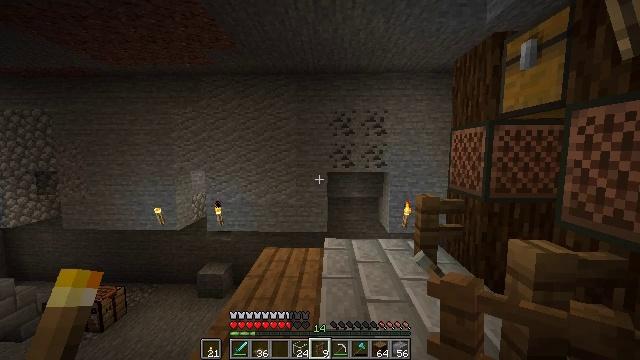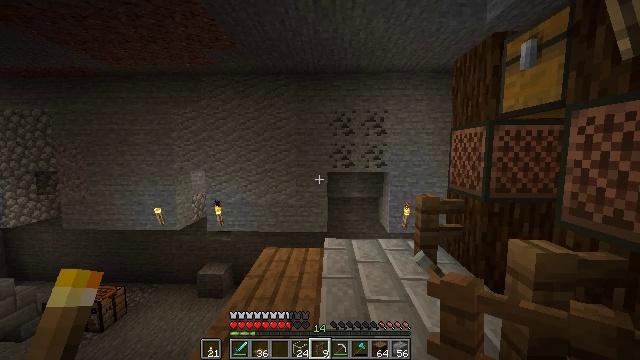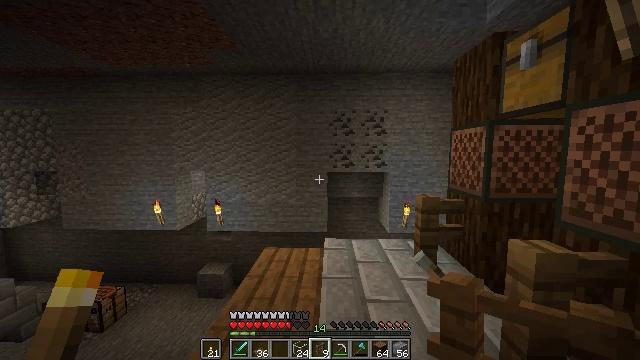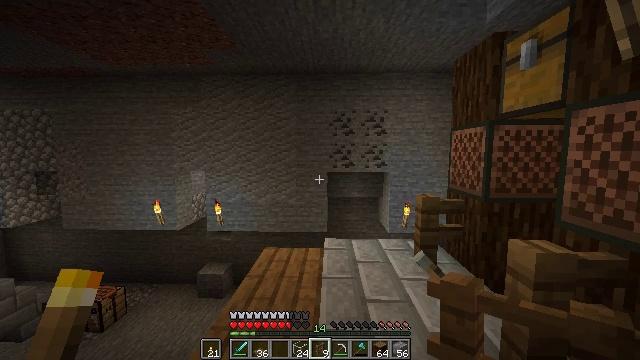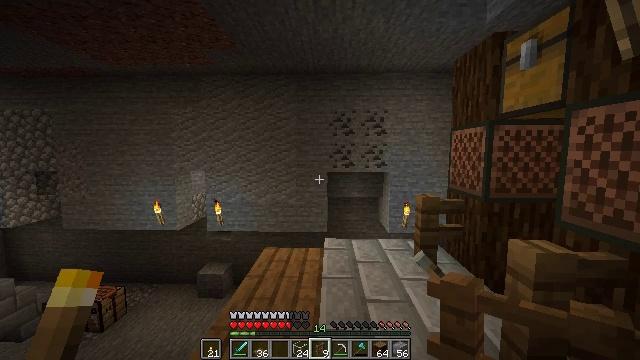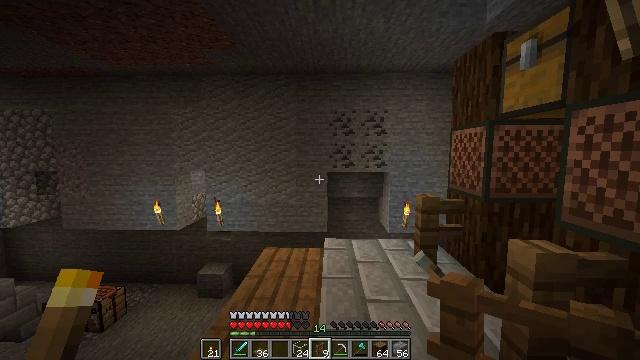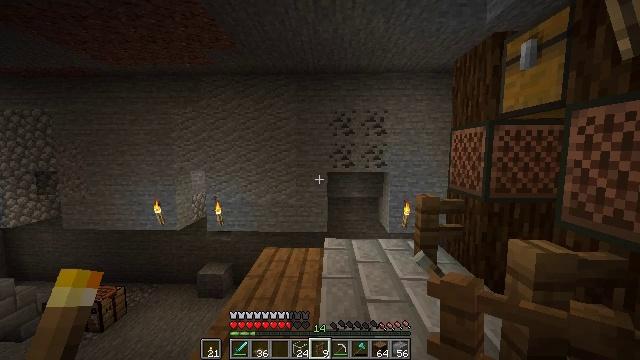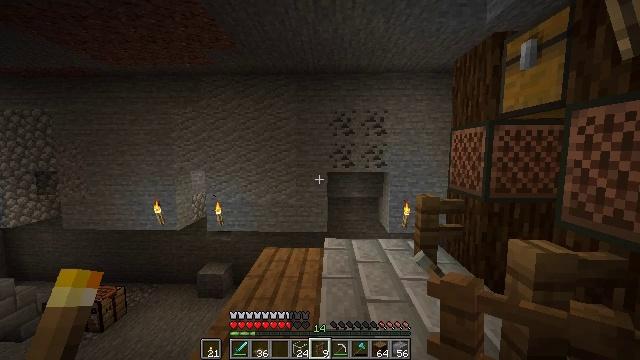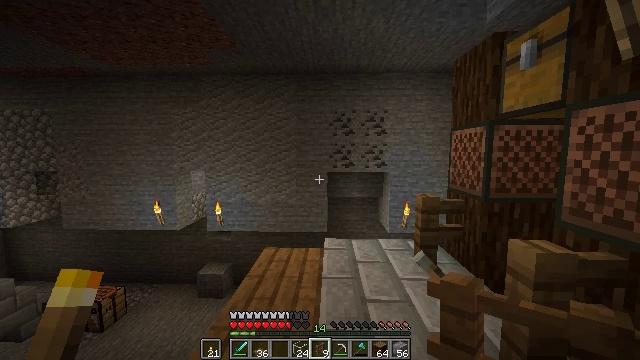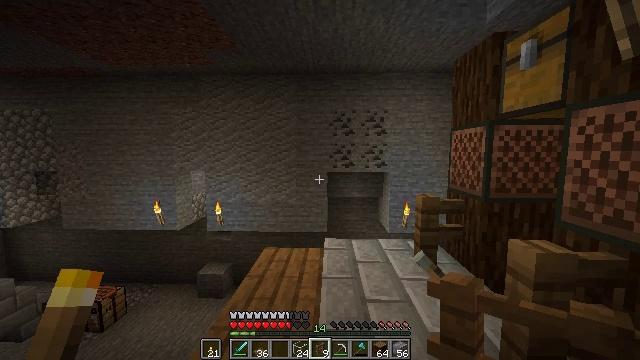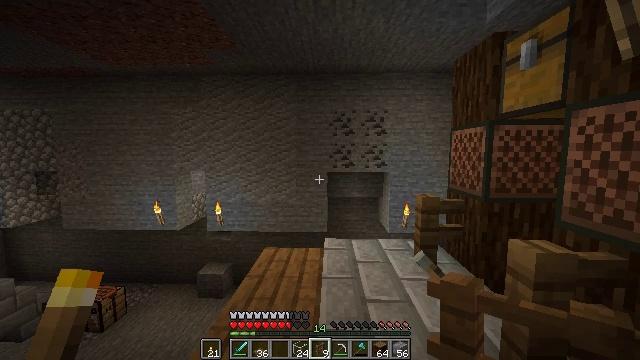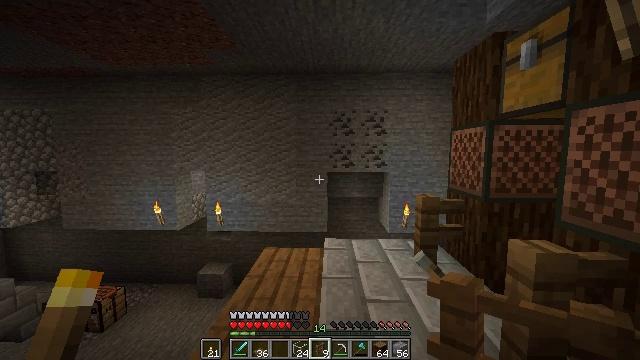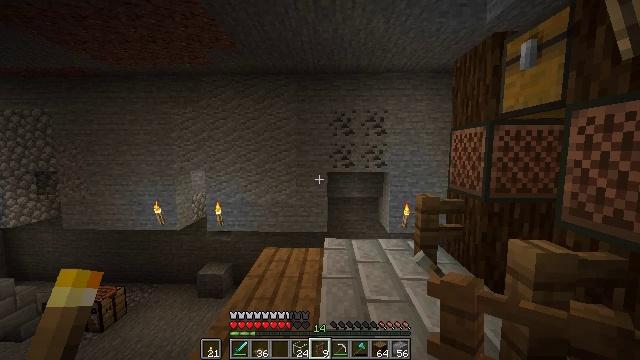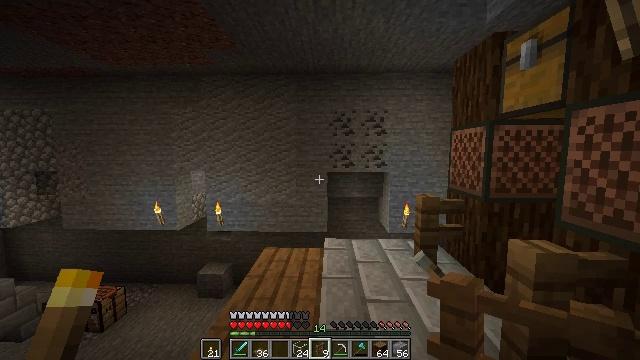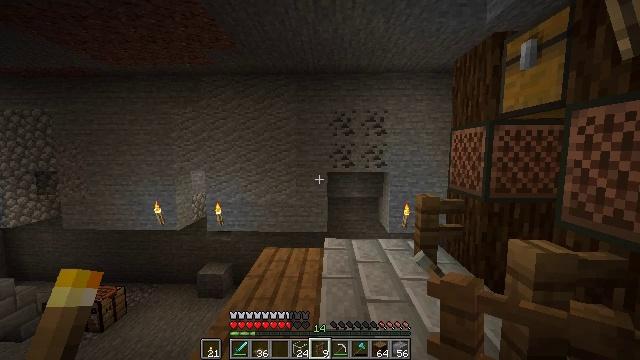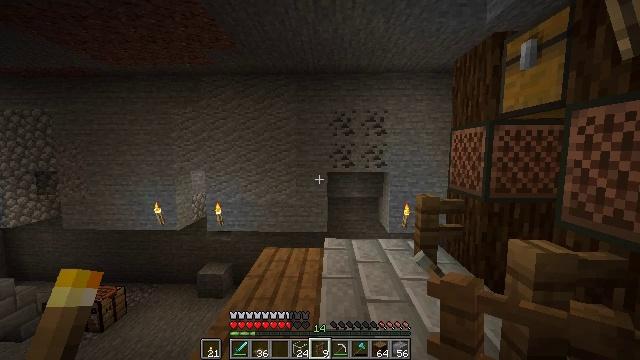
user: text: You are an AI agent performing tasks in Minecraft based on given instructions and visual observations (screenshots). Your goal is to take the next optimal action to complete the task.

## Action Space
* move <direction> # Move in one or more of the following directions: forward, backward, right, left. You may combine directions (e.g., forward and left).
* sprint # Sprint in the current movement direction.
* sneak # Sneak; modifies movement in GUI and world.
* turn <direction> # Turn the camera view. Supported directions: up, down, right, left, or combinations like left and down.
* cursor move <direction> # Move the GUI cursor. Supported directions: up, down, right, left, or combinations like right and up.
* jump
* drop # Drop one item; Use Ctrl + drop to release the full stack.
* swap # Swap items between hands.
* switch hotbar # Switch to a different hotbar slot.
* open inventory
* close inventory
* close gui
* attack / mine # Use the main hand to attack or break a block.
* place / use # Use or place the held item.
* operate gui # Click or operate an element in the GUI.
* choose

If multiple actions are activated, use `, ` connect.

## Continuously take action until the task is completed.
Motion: motion action
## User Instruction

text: Get spruce stairs by crafting them in the crafting table.
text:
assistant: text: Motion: no_op
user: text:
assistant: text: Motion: no_op
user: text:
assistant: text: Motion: no_op
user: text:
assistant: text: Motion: no_op
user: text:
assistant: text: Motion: no_op
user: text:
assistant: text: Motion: no_op
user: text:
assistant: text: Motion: no_op
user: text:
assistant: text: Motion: no_op
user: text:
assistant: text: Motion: no_op
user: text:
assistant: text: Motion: no_op
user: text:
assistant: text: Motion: no_op
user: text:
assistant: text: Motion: no_op
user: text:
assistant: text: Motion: no_op
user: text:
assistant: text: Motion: no_op
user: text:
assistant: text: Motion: no_op
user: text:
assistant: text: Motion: no_op
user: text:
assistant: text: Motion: no_op
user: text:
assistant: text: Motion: no_op
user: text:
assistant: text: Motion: no_op
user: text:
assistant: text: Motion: no_op
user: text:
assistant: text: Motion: no_op
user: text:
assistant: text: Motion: no_op
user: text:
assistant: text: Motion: no_op
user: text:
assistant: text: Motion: no_op
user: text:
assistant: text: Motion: no_op
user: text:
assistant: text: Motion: no_op
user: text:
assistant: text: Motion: no_op
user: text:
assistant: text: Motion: no_op
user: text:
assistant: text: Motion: no_op
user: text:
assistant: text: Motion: no_op